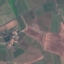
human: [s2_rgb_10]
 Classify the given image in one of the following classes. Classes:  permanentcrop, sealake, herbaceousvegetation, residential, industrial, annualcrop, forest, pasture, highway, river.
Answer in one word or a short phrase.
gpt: PermanentCrop